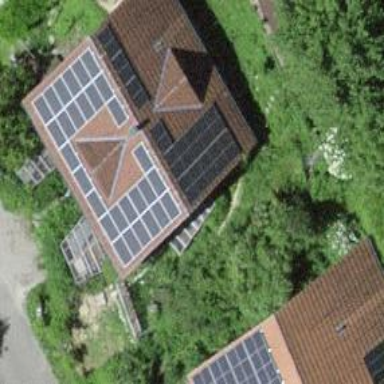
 consisting of solar photovoltaic panels."